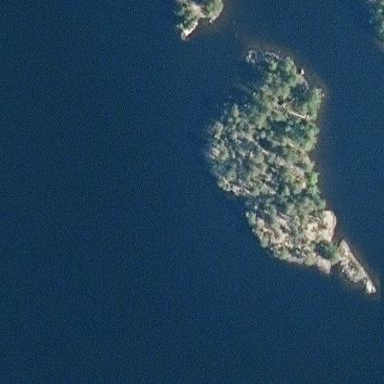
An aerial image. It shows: Image showing island.